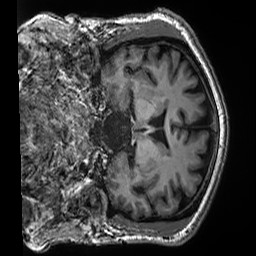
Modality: T1w
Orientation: coronal
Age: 60
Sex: male
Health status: healthy
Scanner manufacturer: siemens
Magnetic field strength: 3 T
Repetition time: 2.5 s
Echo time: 0.00299 s